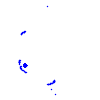
Particle: pion